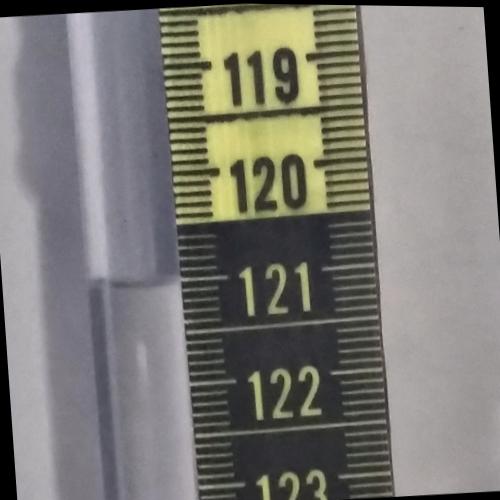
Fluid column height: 121.0 cm